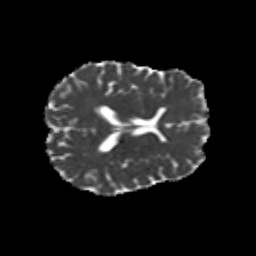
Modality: MD
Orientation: axial
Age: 38
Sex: female
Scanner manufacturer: siemens
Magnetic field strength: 3 T
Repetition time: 8.6 s
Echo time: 0.095 s